Interaction volume radius: 5 \u00c5
Interaction volume height: 15 \u00c5
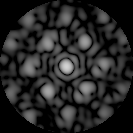
Disorder parameter: 0.3707